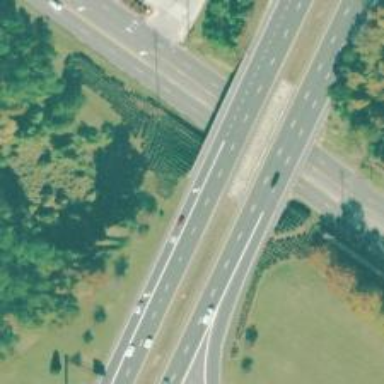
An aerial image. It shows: Motorway bridge with asphalt surface.